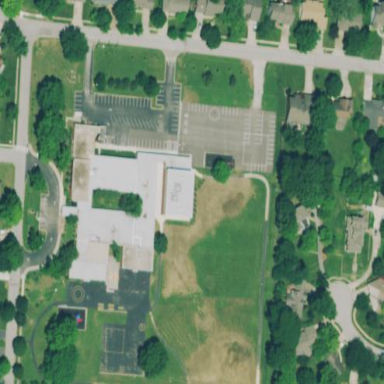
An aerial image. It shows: School.